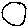
Label: circle